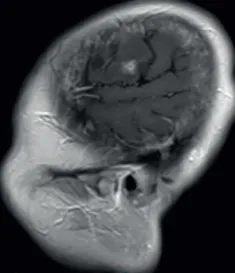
Magnetic resonance imaging (MRI) with contrast enhancement of brain metastasis. (A-D) April 2016, after GK radiotherapy on the brain, new intracranial lesions have been observed.
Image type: radiology (mri)